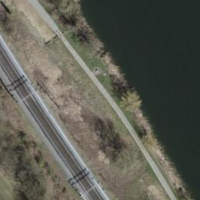
EUNIS habitat code: 57
Species observed at this site:
Prunus spinosa